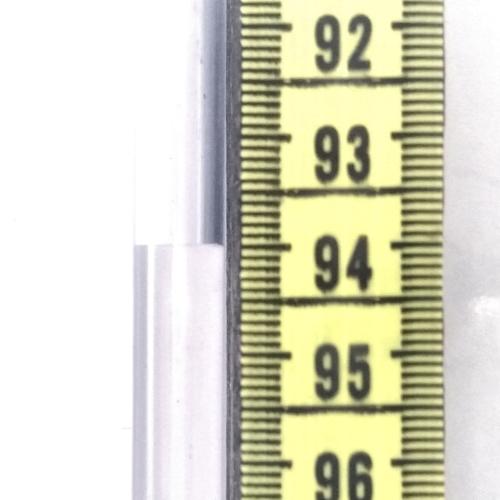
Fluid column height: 94.0 cm